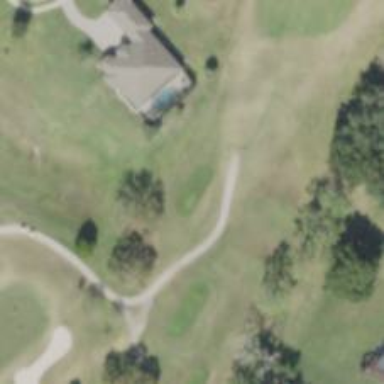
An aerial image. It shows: Grass area designated as golf tee.